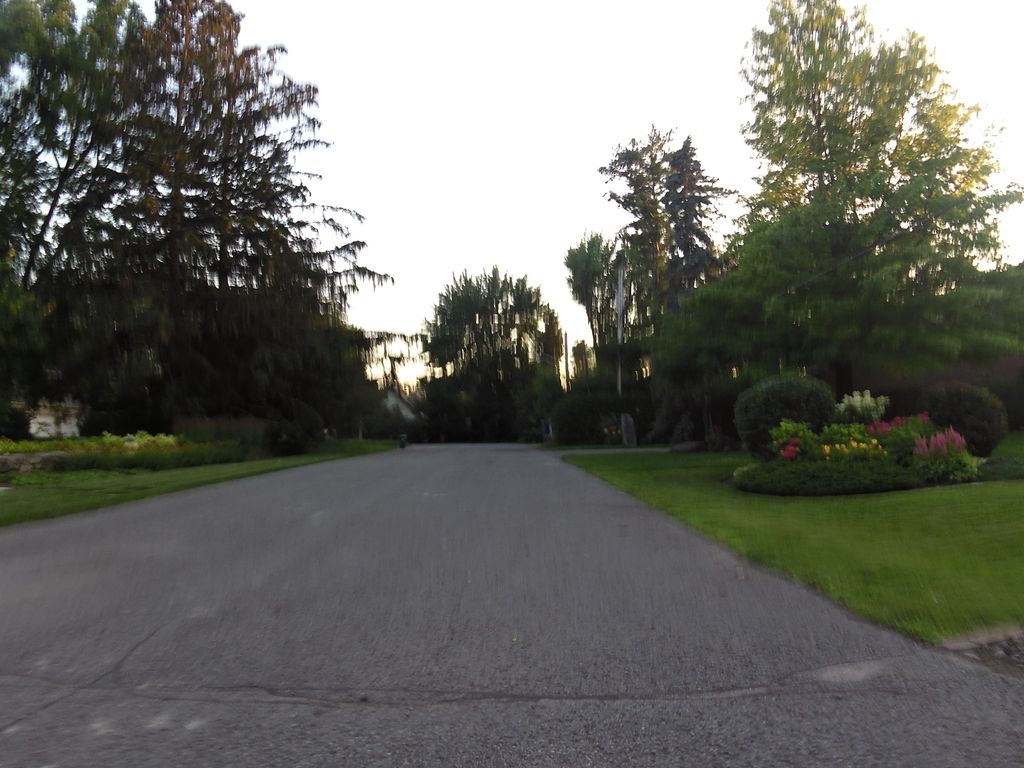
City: ottawa-gatineau